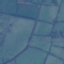
Label: Pasture